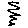
Label: zigzag